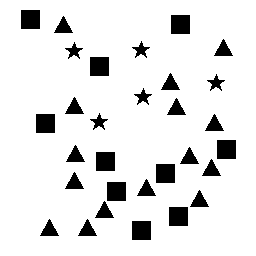
Squares: 10
Triangles: 15
Stars: 5
Total shapes: 30